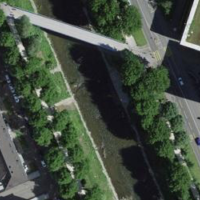
EUNIS habitat code: 55
Species observed at this site:
Mergus merganser